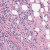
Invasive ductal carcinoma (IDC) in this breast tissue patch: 1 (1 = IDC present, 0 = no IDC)